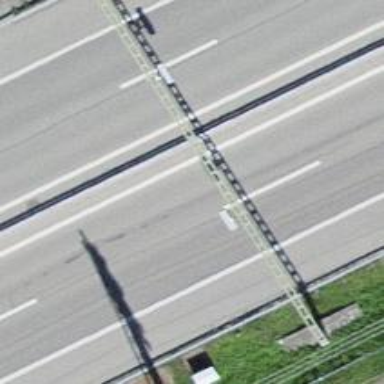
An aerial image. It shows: View of motorway.